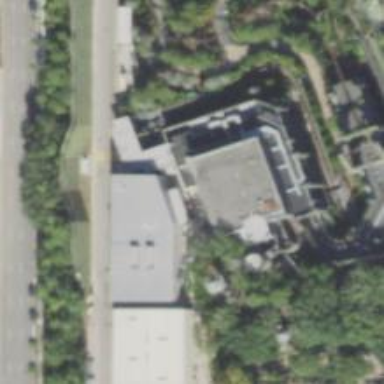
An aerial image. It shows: Shrine building near roller coaster station.